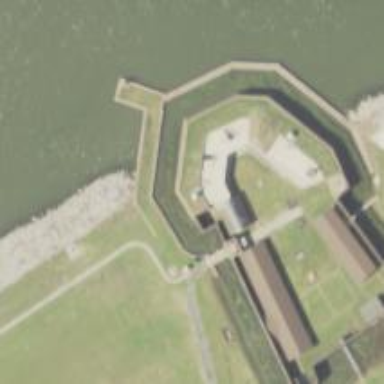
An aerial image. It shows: Historical fort.